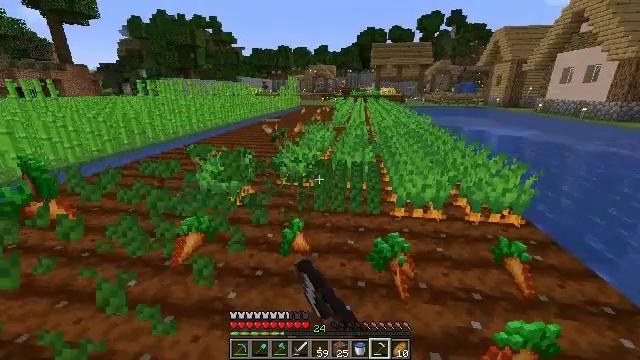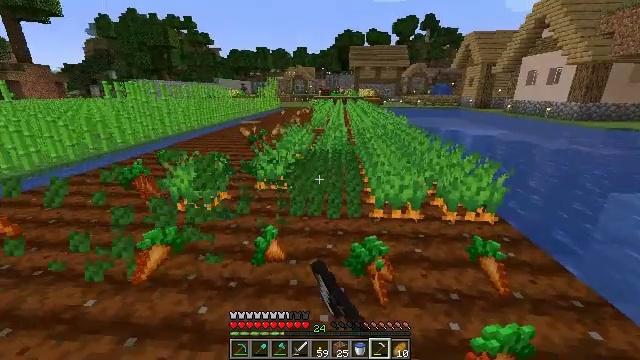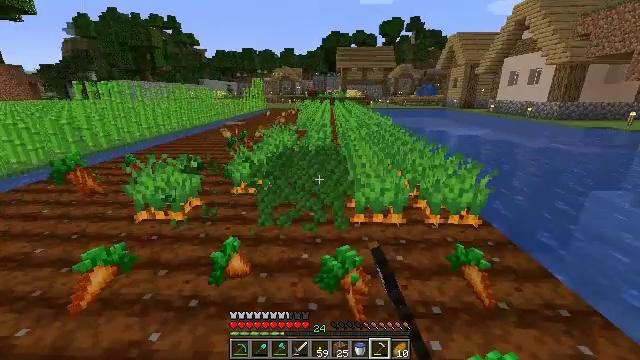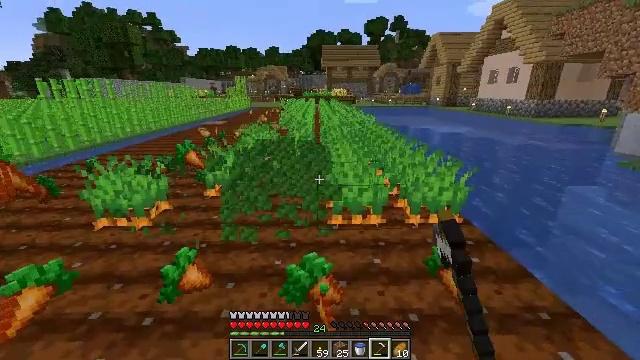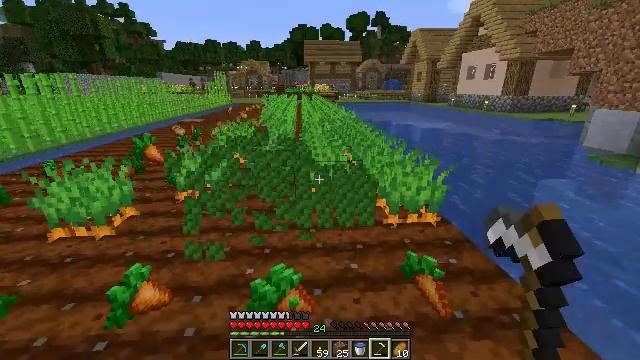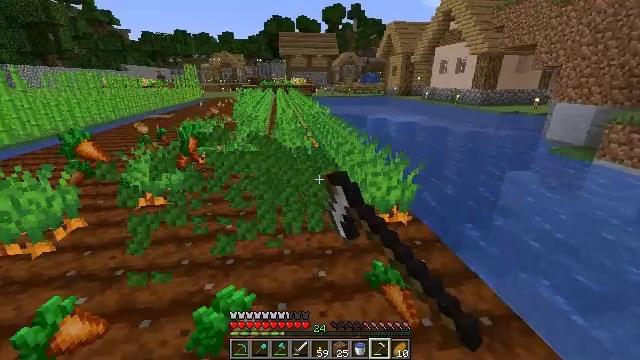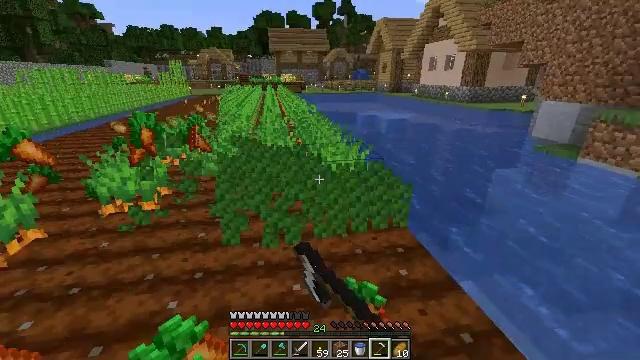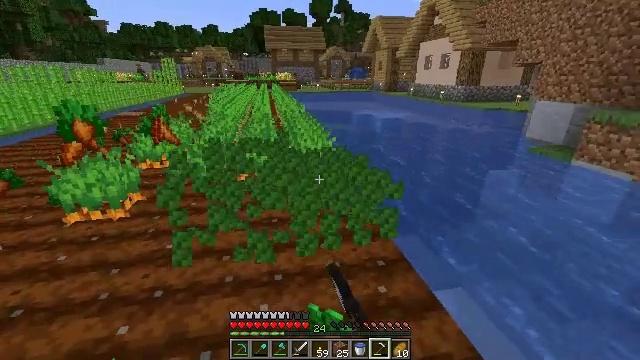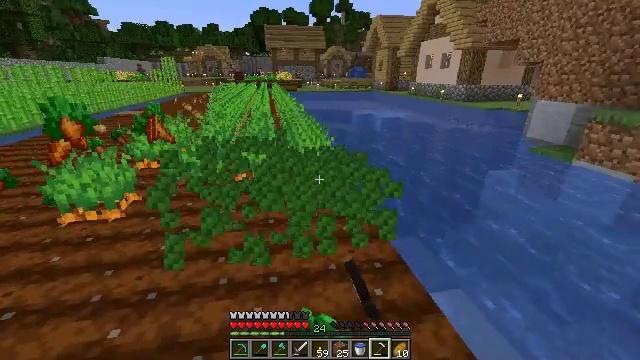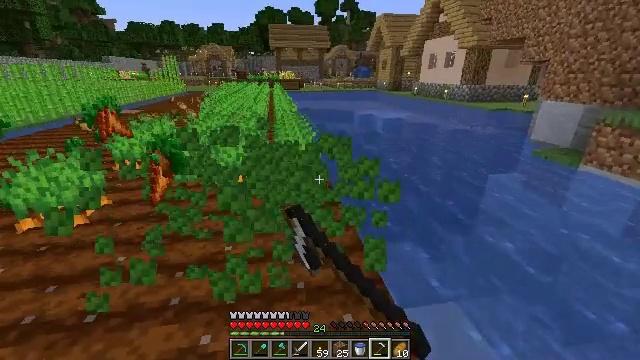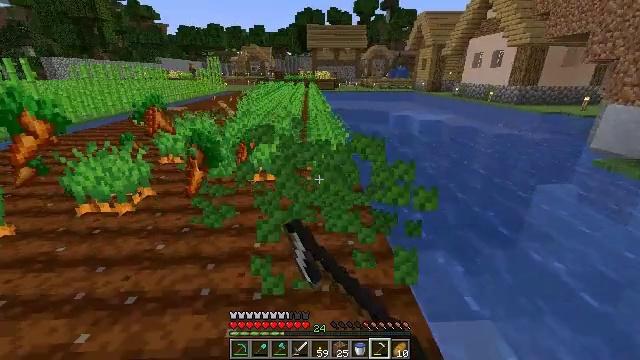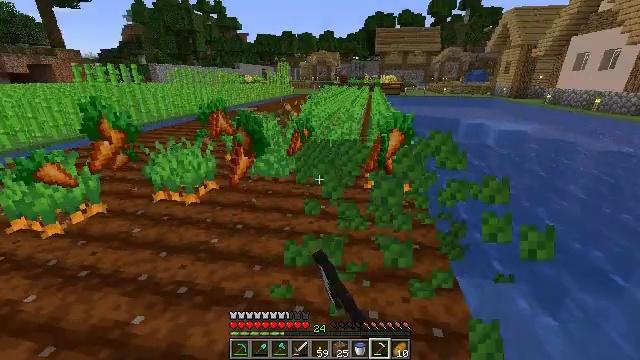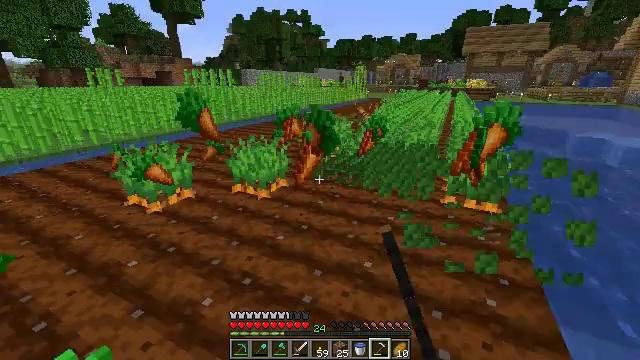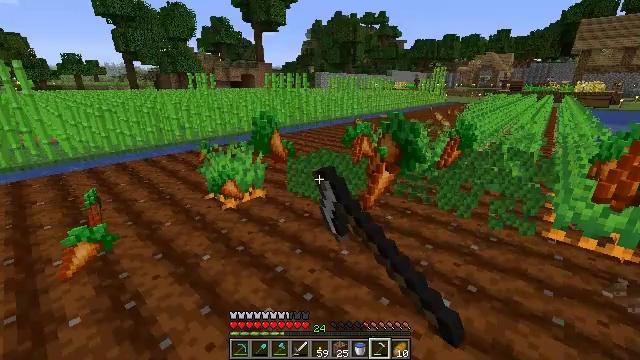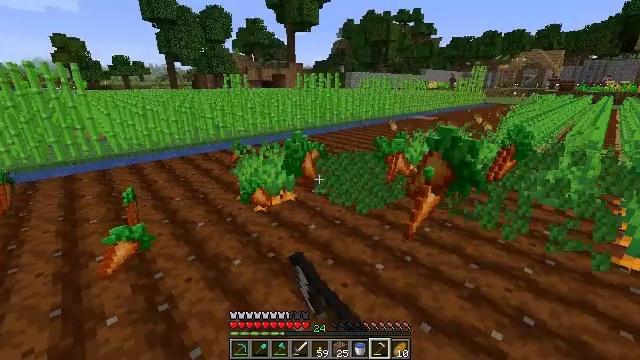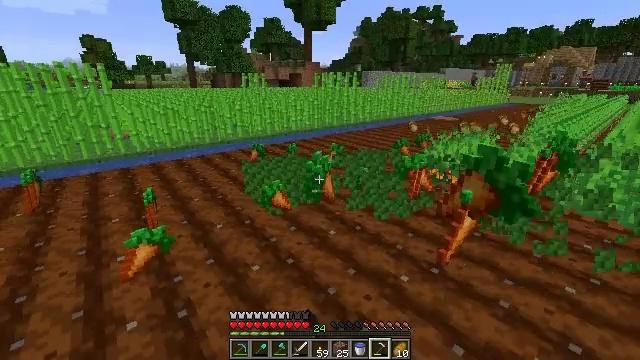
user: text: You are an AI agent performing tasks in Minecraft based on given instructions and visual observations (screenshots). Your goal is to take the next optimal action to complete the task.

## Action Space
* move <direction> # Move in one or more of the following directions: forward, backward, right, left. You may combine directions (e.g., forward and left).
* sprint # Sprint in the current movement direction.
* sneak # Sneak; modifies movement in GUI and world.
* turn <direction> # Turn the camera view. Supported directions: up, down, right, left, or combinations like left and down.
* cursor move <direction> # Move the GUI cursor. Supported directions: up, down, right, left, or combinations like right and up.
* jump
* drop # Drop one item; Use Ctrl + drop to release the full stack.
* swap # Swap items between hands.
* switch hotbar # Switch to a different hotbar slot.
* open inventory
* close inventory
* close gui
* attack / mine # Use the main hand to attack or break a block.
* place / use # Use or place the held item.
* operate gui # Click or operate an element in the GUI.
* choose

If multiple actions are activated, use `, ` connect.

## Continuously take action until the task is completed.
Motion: motion action
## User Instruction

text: Dig up carrots from the soil.
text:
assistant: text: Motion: move forward and move right, turn right, attack / mine
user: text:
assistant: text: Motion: move forward and move right, turn right, attack / mine
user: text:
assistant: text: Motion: move forward and move right, turn right, attack / mine
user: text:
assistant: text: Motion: move forward and move right, turn right, attack / mine
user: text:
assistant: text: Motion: move forward and move right, turn right and down, attack / mine
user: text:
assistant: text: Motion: move forward and move right, turn right, attack / mine
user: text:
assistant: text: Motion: move forward and move right, attack / mine
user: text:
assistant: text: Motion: move forward and move right, attack / mine
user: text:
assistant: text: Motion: move forward and move right, turn left, attack / mine
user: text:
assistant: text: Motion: move forward and move left, turn left, attack / mine
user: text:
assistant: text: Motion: move forward and move left, turn left, attack / mine
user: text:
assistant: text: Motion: move forward and move left, turn left, attack / mine
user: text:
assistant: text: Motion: move forward and move left, turn left, attack / mine
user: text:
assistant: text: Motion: move forward and move left, turn left, attack / mine
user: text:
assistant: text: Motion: move forward and move left, turn left, attack / mine
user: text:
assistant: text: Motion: move forward and move right, attack / mine
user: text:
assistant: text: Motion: move forward and move right, attack / mine
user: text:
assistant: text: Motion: move forward and move right, turn right, attack / mine
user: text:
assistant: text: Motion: move forward and move right, turn right, attack / mine
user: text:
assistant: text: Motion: move forward and move right, turn right, attack / mine
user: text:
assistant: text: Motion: move forward and move right, turn right and down, attack / mine
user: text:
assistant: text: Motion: move forward and move right, turn right and down, attack / mine
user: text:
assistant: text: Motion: move forward and move right, turn right and down, attack / mine
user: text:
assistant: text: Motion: move forward and move right, turn right, attack / mine
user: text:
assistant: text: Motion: move forward and move right, attack / mine
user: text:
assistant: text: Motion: move forward and move right, attack / mine
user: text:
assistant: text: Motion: move forward and move right, attack / mine
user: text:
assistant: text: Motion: move forward and move right, turn left, attack / mine
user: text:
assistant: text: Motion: move forward, turn left, attack / mine
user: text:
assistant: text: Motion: move forward and move left, turn left and up, attack / mine